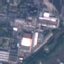
Land use / land cover: Industrial